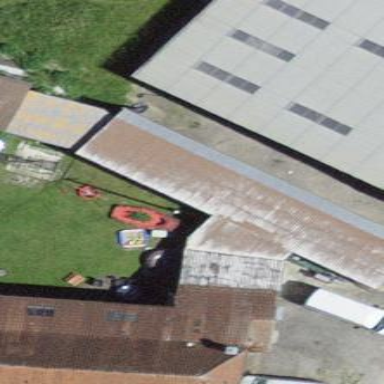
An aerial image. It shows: View of roof of building.